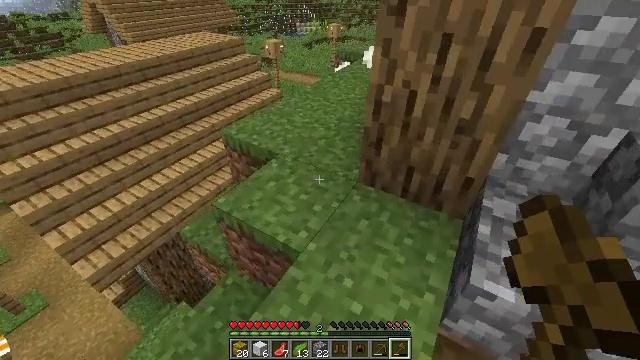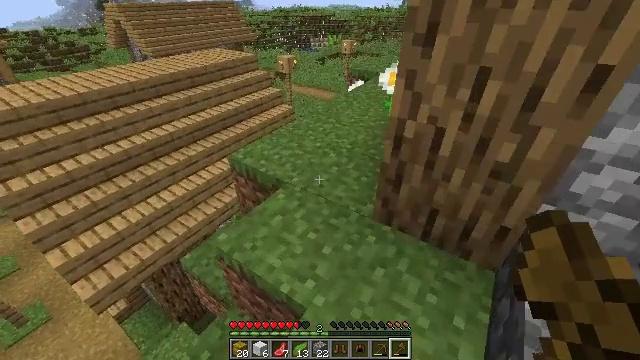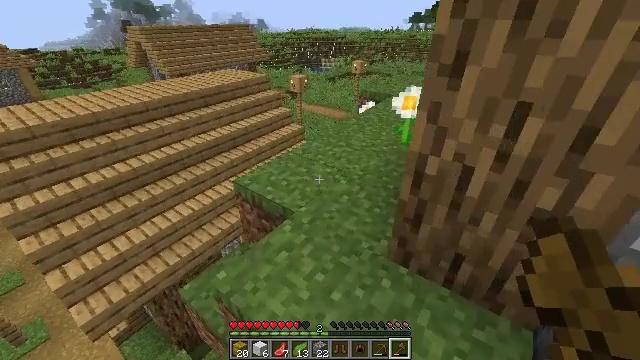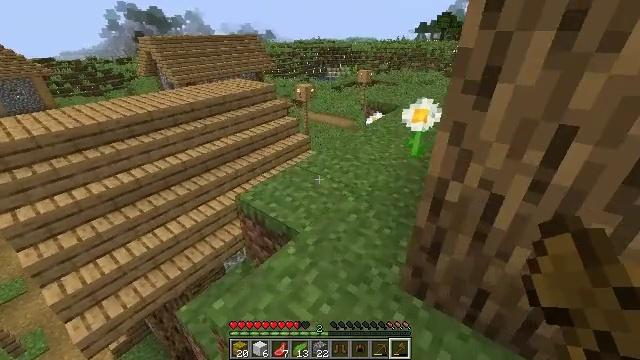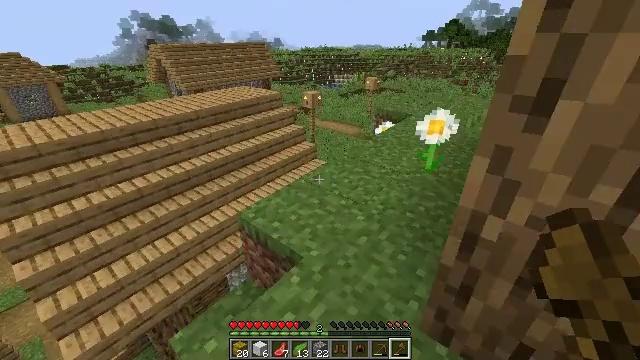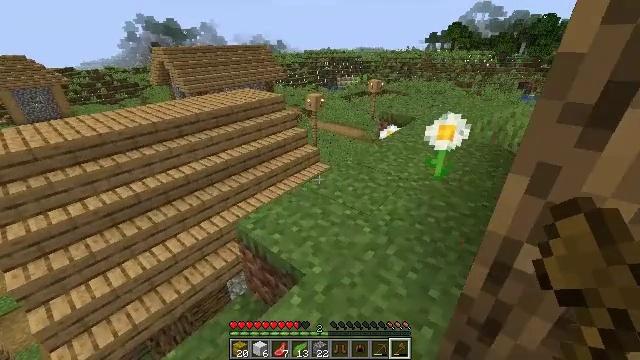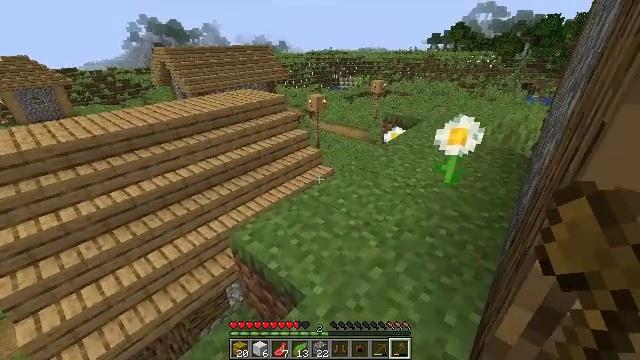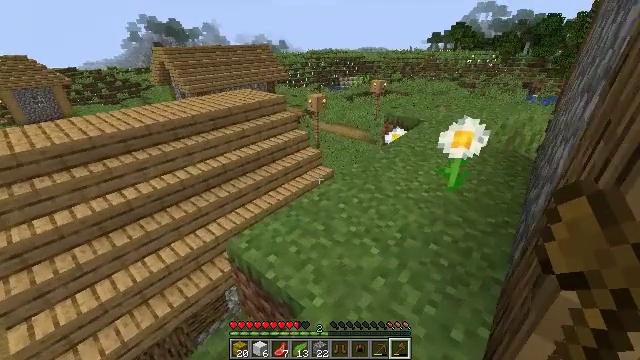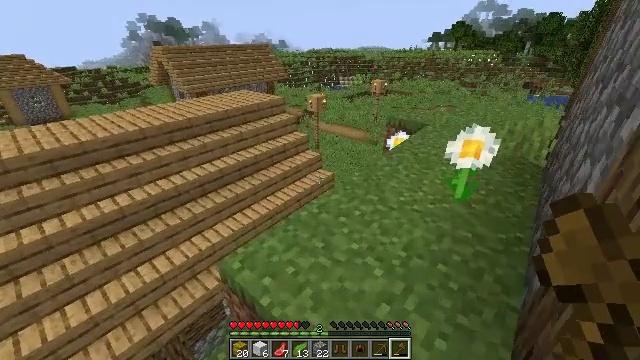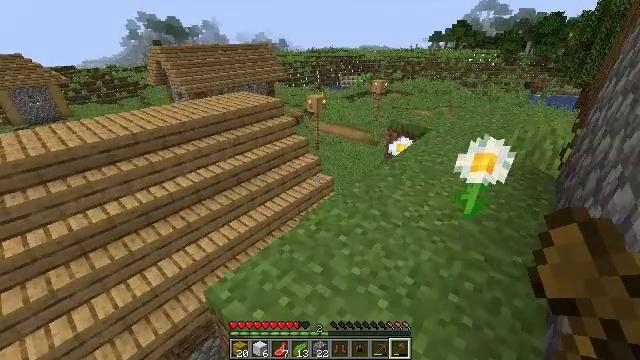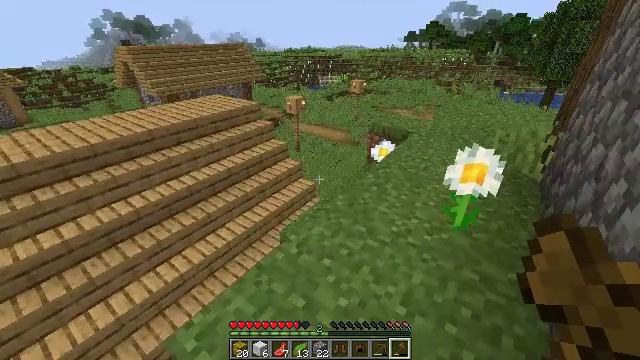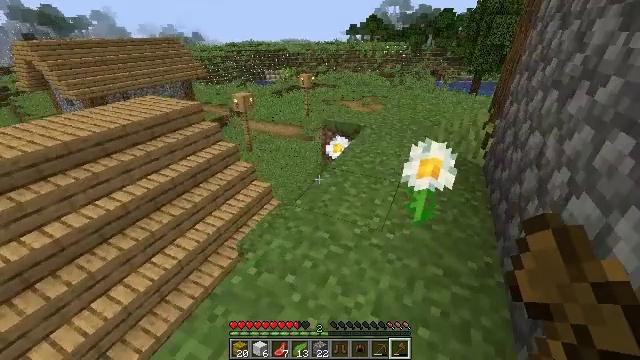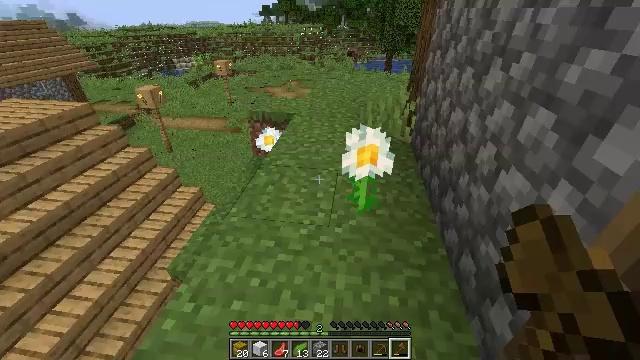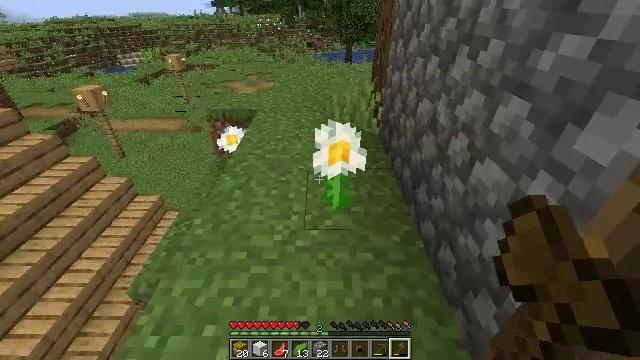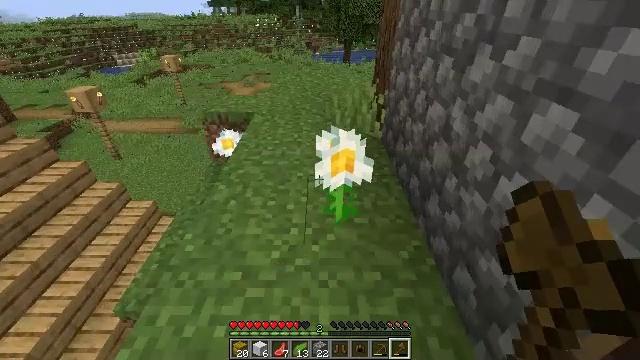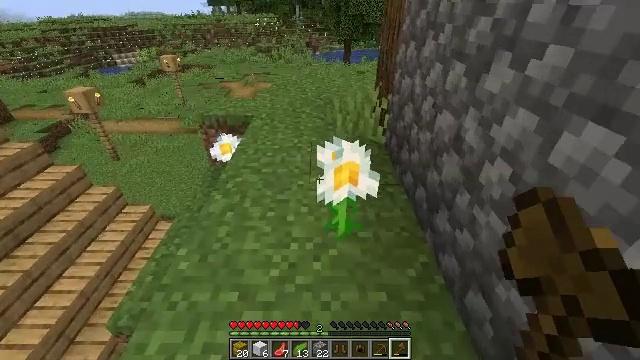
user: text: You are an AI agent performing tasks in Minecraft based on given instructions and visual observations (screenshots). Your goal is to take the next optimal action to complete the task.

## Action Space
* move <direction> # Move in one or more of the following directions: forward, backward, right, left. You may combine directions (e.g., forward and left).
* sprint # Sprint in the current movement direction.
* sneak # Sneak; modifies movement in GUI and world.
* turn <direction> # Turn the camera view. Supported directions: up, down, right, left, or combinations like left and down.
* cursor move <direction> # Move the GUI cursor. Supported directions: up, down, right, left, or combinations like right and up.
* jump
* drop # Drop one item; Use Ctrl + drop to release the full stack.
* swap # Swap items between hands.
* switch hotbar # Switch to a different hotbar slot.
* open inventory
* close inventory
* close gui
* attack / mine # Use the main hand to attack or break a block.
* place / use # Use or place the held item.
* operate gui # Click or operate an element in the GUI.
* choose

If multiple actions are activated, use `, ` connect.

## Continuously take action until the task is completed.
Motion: motion action
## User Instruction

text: Mine the oxeye daisy flower.
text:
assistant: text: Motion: move forward, turn left and up
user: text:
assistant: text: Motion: move forward, turn left and up
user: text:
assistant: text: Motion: move forward, sprint, turn left and up
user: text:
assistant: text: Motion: move forward, sprint, turn left and up
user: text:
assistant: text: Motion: move forward, sprint
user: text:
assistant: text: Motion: move forward
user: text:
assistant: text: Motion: move forward
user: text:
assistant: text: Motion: move forward
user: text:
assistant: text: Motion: move forward
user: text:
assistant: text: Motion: move forward, sprint, turn right
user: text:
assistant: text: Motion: move forward, sprint, turn right and down
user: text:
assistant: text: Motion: move forward, sprint, turn right and down
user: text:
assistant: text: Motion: move forward, turn right and down
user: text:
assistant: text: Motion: move forward
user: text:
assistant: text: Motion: move forward
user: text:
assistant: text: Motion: move forward
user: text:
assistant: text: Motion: move forward, turn right and down
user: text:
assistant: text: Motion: turn down, attack / mine
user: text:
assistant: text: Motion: turn down, attack / mine
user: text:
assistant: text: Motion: attack / mine
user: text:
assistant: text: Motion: turn right, attack / mine
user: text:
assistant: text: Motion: turn right
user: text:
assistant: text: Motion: no_op